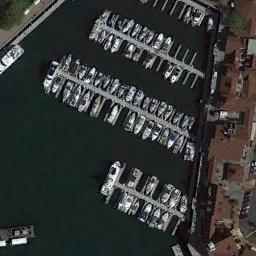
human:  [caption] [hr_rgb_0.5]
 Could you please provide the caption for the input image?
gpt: Many buildings are near the harbor .

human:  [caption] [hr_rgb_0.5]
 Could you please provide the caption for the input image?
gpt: Many ships moored neatly on the sea next to the harbor next to the building .

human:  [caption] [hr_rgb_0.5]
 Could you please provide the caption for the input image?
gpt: The harbor with lots of neatly docked boats is next to some neatly arranged buildings .

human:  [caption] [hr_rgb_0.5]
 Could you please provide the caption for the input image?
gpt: There are different Numbers of ships on either side of the harbor .

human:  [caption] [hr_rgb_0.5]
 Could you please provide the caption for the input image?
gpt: There are some brown buildings and many ships at the harbor .